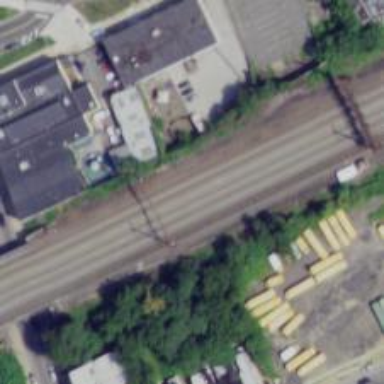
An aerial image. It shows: Rail on embankment with electrified contact lines.